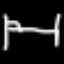
Label: bed